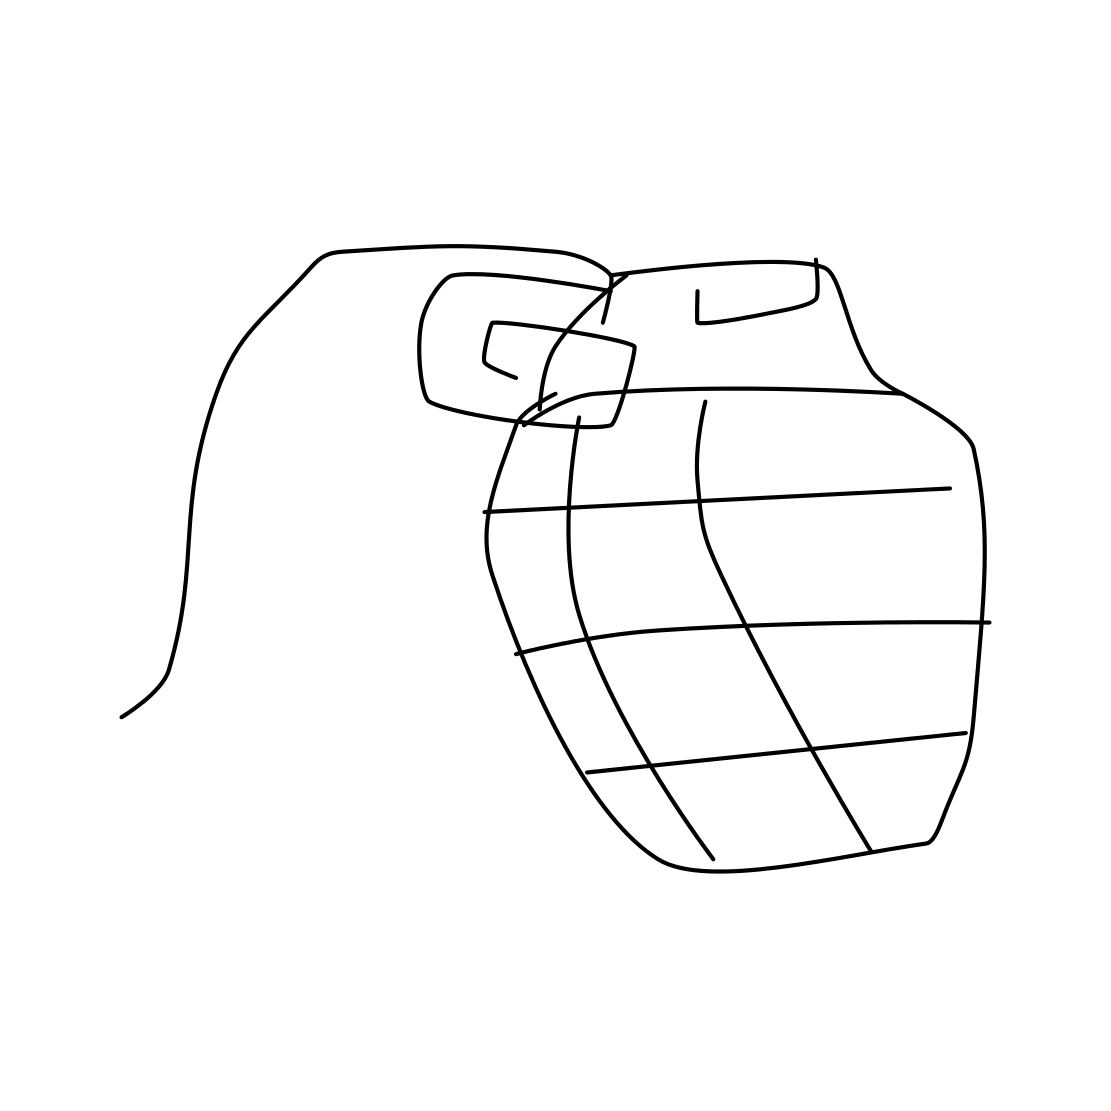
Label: grenade